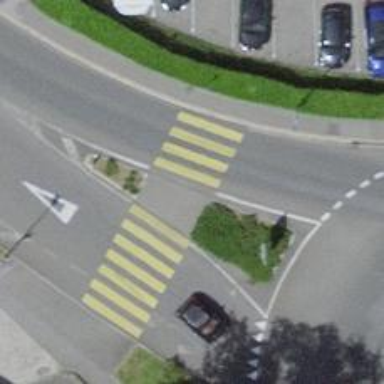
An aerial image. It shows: Kerb barrier.